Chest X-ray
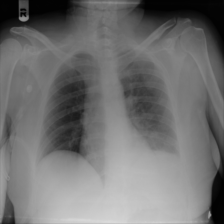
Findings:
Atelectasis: negative
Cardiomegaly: negative
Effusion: negative
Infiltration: negative
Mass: negative
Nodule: negative
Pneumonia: negative
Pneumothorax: negative
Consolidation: positive
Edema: negative
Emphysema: negative
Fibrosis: negative
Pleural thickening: negative
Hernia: negative